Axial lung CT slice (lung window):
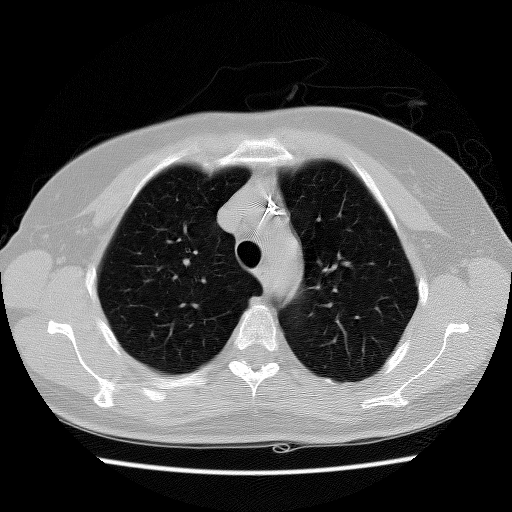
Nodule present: no